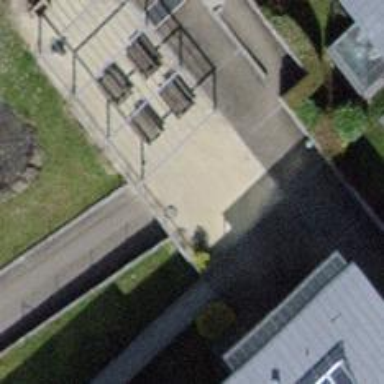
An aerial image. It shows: Parking entrance.